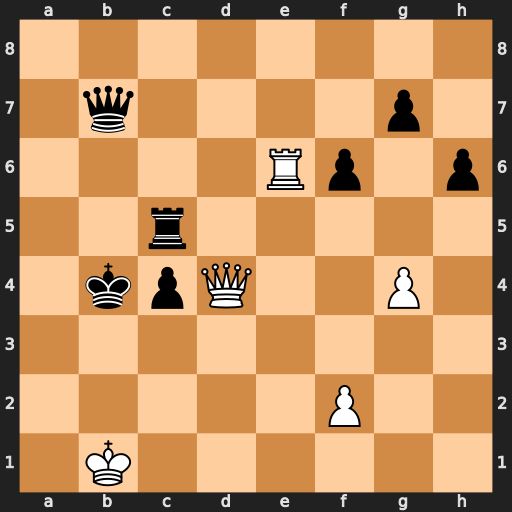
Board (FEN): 8/1q4p1/4Rp1p/2r5/1kpQ2P1/8/5P2/1K6
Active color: w
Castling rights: -
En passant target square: -
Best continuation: Qb2+ Ka5 Qxb7 Rb5+ Qxb5+